Interaction volume radius: 10 \u00c5
Interaction volume height: 10 \u00c5
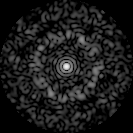
Disorder parameter: 0.823